The picture encodes a bearing's raw vibration samples as pixel intensities in a 2-D grid. Classify the bearing condition as one of: normal, inner_race, outer_race, ball.
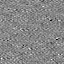
Answer: inner_race